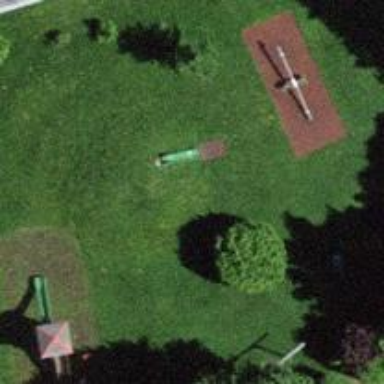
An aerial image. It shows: Playground area for leisure activities on the land.